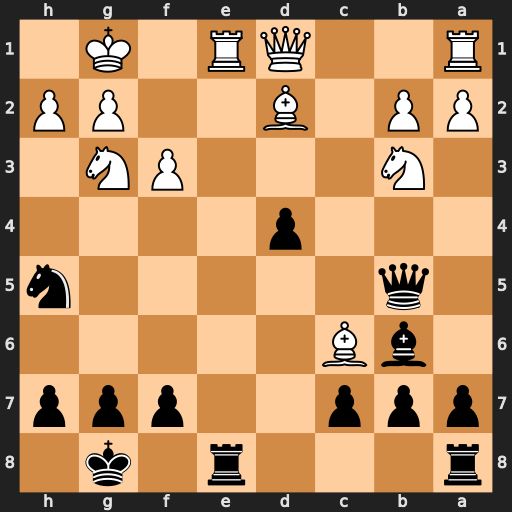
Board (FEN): r3r1k1/ppp2ppp/1bB5/1q5n/3p4/1N3PN1/PP1B2PP/R2QR1K1
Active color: b
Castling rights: -
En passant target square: -
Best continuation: d3+ Kf1 Nxg3+ hxg3 Qh5